Question: I'm interested in printing some MKMapViews that are not part of the view hierarchy, and are created only when the user hits Print.
It seems that the following things are true:
1. Offscreen MKMapViews do not render at all.
2. Printing a MKMapView prints it rendered however it currently is.
So it seems that to print my map views, I need to get them into the view hierarchy. Luckily, from experimentation it seems that I can put a bunch of map views in front of each other on the screen and they'll still render.
My main question is how do I know they have rendered? If I just fire off the print command immediately after putting the map views in the view hierarchy, they'll print partially rendered, with missing bits, as shown below. I'd like to wait until they have finished loading, then run the print job. (Even better if they can be loading in the background while the print sheet is on screen, and then I just give the user a progress bar after they hit Print until the maps have finished loading.)
(Below: an image showing what happens if you print a partially loaded map view.)

My secondary question is: is there a better way to print multiple map views? Getting everything into the view hierarchy is not great -- it limits the maximum size I can use, and it means I have a lot of awkward code to juggle subviews.
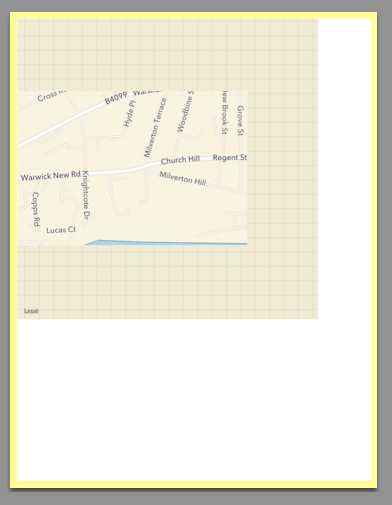
Answer: You should set a delegate () on your map views and implement , which will be called when the map view has finished loading the necessary tiles.